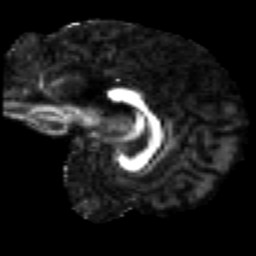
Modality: FA
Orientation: sagittal
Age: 27
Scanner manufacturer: siemens
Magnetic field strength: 3 T
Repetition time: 2.2 s
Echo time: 0.084 s